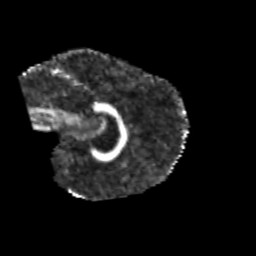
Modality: FA
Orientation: sagittal
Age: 11
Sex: male
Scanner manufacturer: siemens
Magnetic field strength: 3 T
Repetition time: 3.8 s
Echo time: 0.07 s